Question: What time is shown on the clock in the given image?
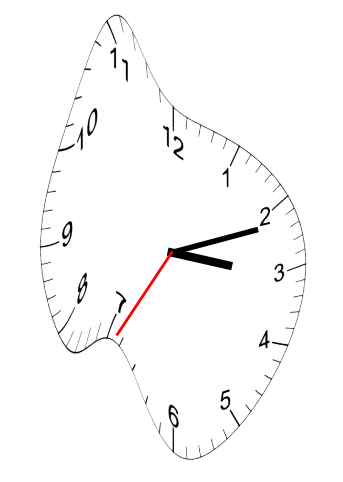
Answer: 03:11:35